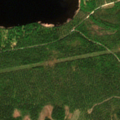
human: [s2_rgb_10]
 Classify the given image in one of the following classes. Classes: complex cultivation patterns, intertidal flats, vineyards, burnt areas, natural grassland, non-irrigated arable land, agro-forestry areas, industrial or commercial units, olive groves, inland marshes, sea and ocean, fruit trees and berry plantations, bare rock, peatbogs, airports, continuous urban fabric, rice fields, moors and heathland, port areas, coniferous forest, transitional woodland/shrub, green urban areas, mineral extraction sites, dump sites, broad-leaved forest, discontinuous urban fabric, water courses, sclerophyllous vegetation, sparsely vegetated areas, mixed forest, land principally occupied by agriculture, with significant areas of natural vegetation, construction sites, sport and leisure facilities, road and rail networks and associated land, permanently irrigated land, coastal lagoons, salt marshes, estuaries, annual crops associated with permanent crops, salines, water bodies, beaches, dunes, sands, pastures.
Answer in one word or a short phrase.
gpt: coniferous forest, mixed forest, water bodies